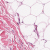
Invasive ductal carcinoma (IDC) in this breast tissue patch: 0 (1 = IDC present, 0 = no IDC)